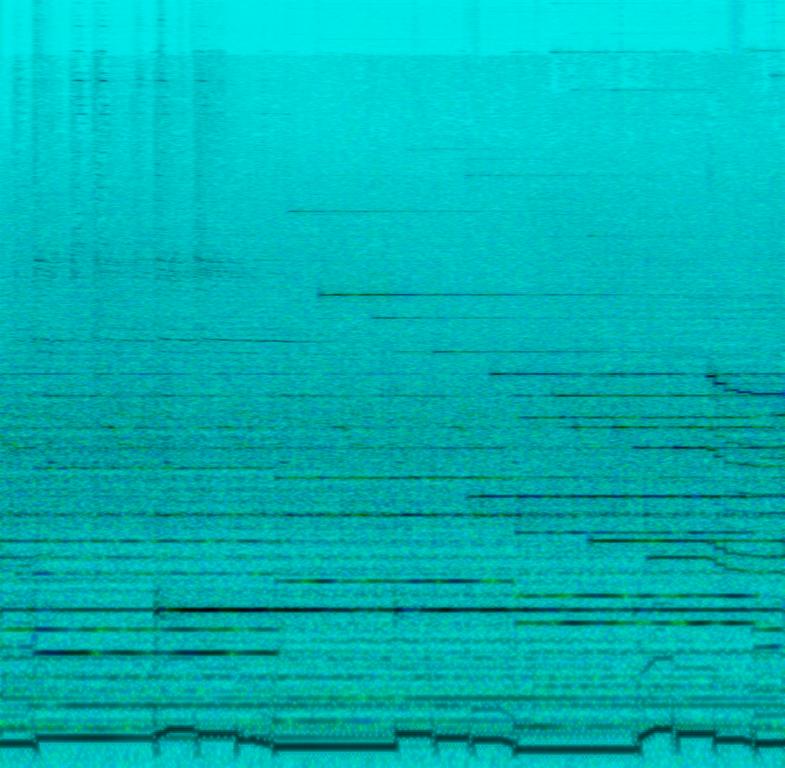
An ambient instrumental piece with no drums, big reverb and complex sound design elements. Tape hiss can be heard in the background and the vibe is hazy and warm with childlike wonder.